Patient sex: M
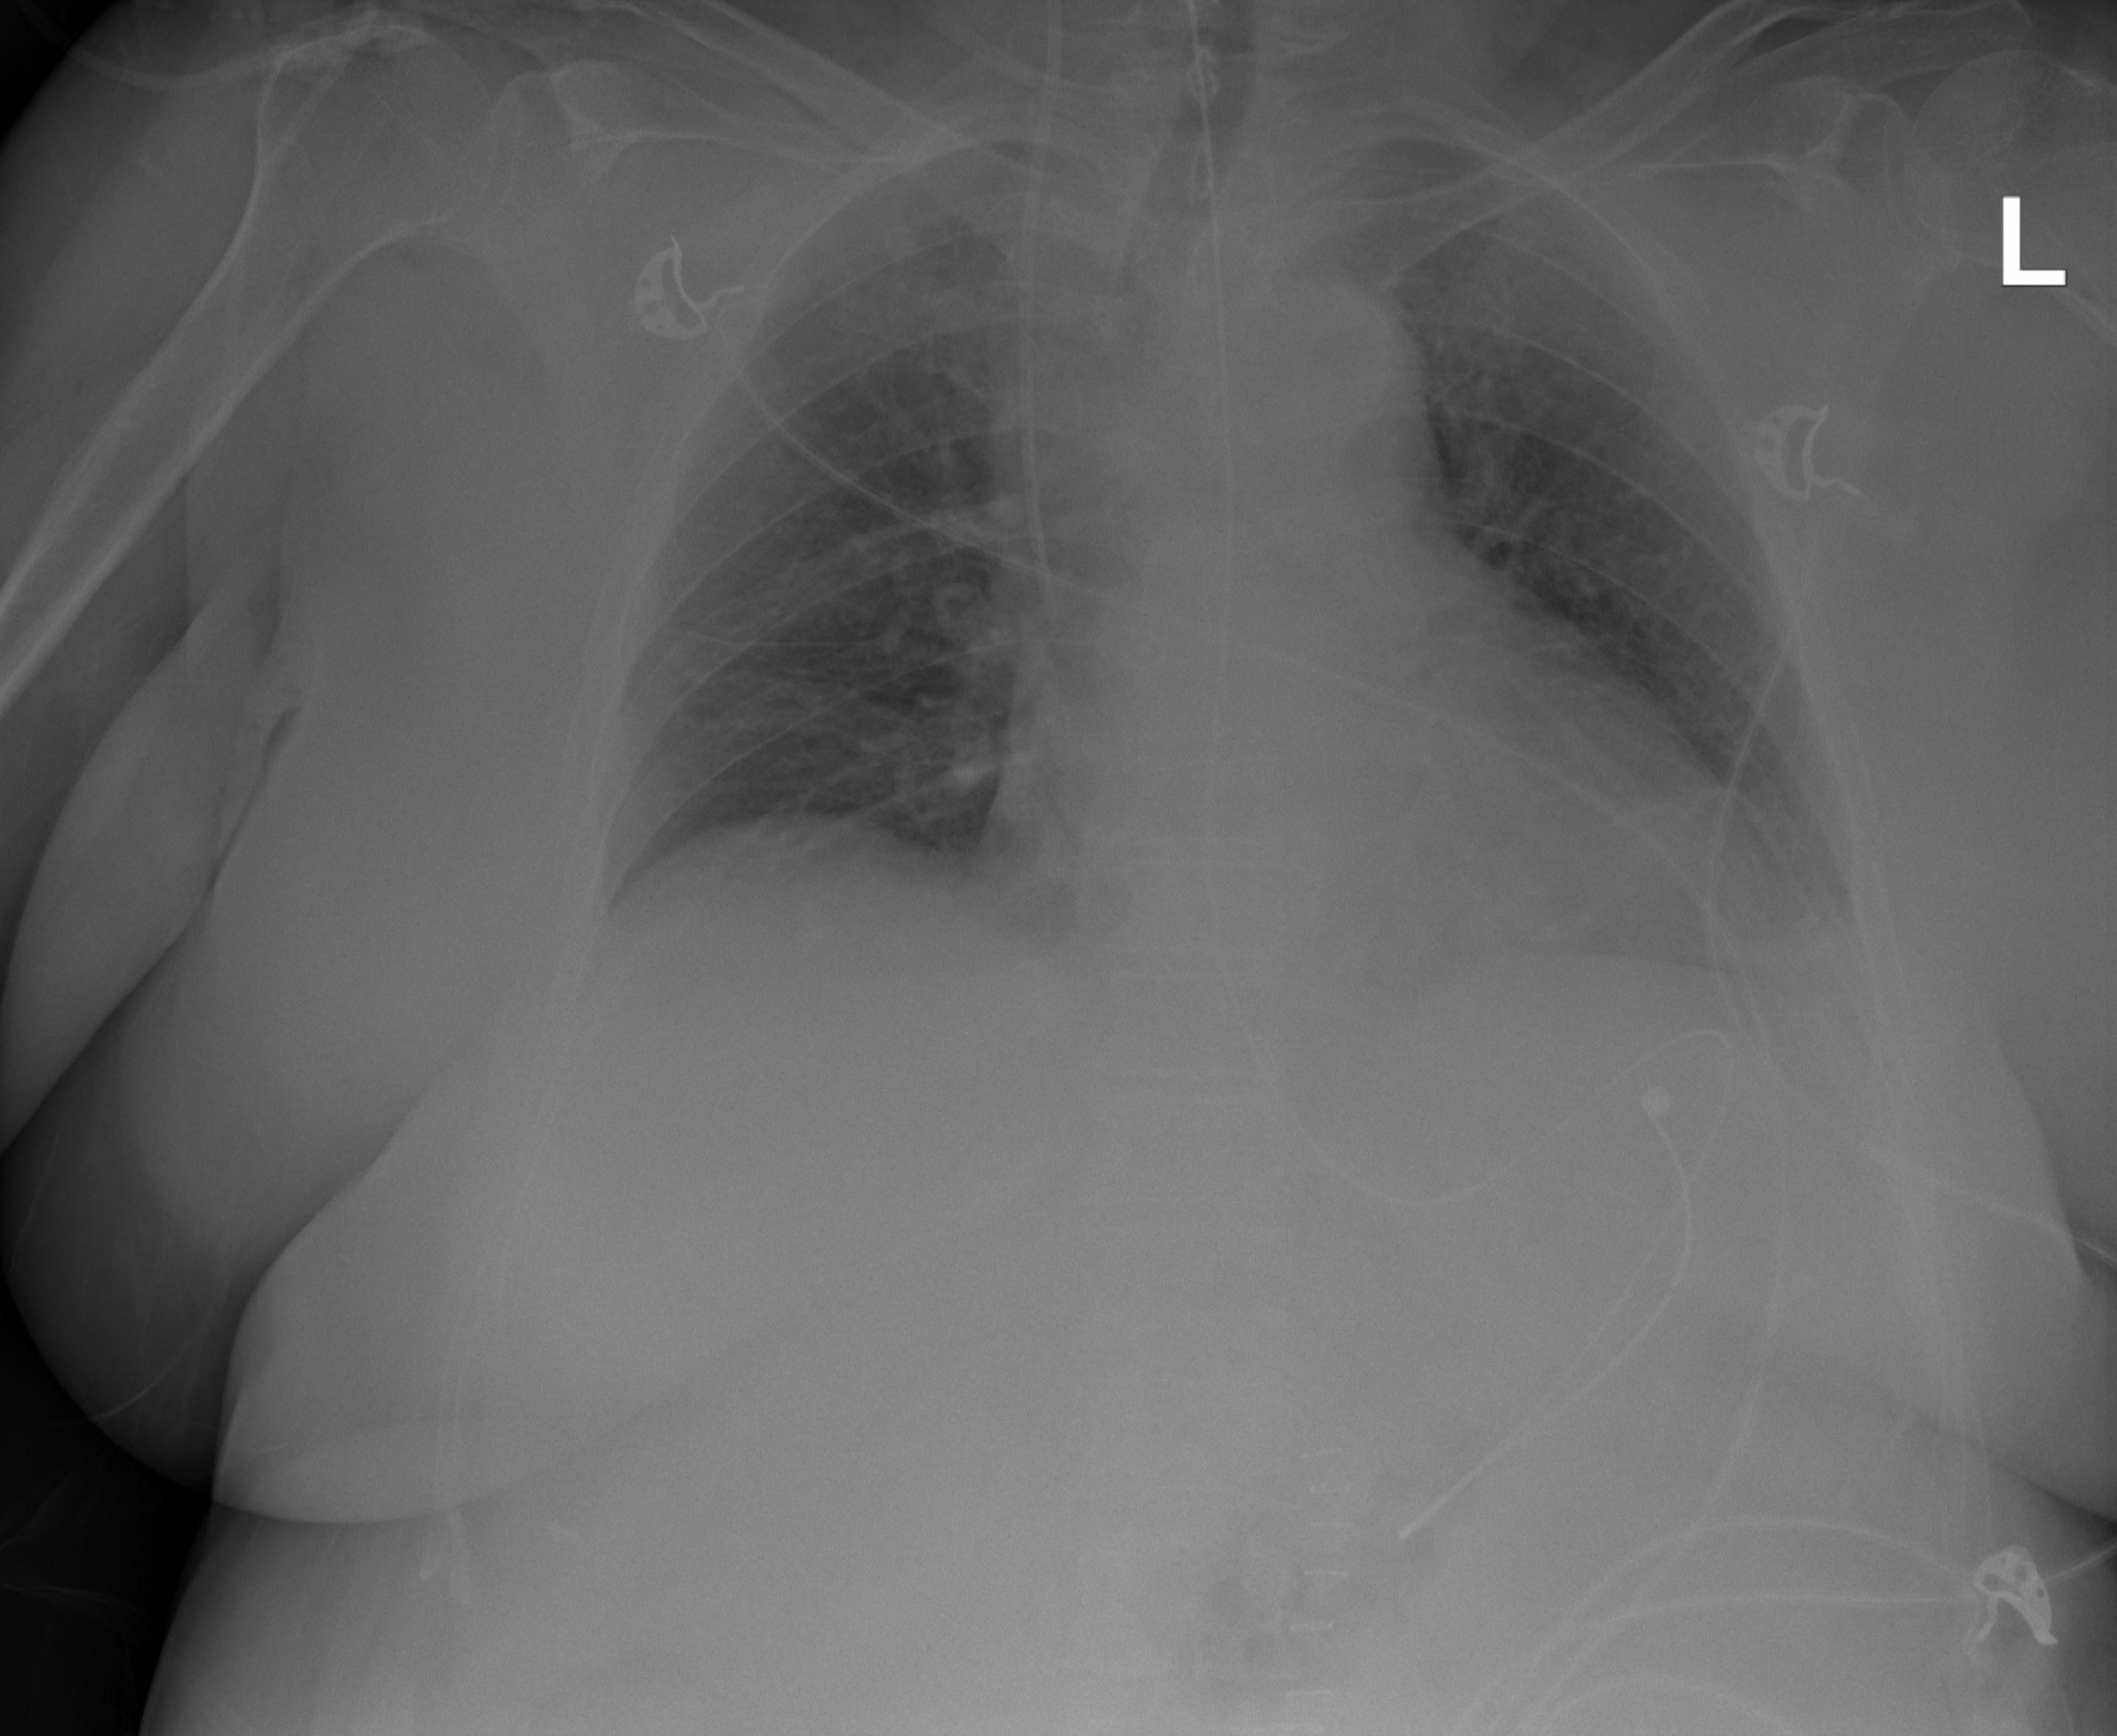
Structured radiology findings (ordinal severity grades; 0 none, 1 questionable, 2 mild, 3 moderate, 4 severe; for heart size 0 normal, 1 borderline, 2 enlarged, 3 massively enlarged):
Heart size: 2
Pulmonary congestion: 0
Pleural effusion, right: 0
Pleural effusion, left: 2
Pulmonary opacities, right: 0
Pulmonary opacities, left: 0
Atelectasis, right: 0
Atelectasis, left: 2